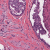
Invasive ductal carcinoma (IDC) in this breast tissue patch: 0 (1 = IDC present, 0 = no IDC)